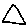
Label: triangle